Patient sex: M
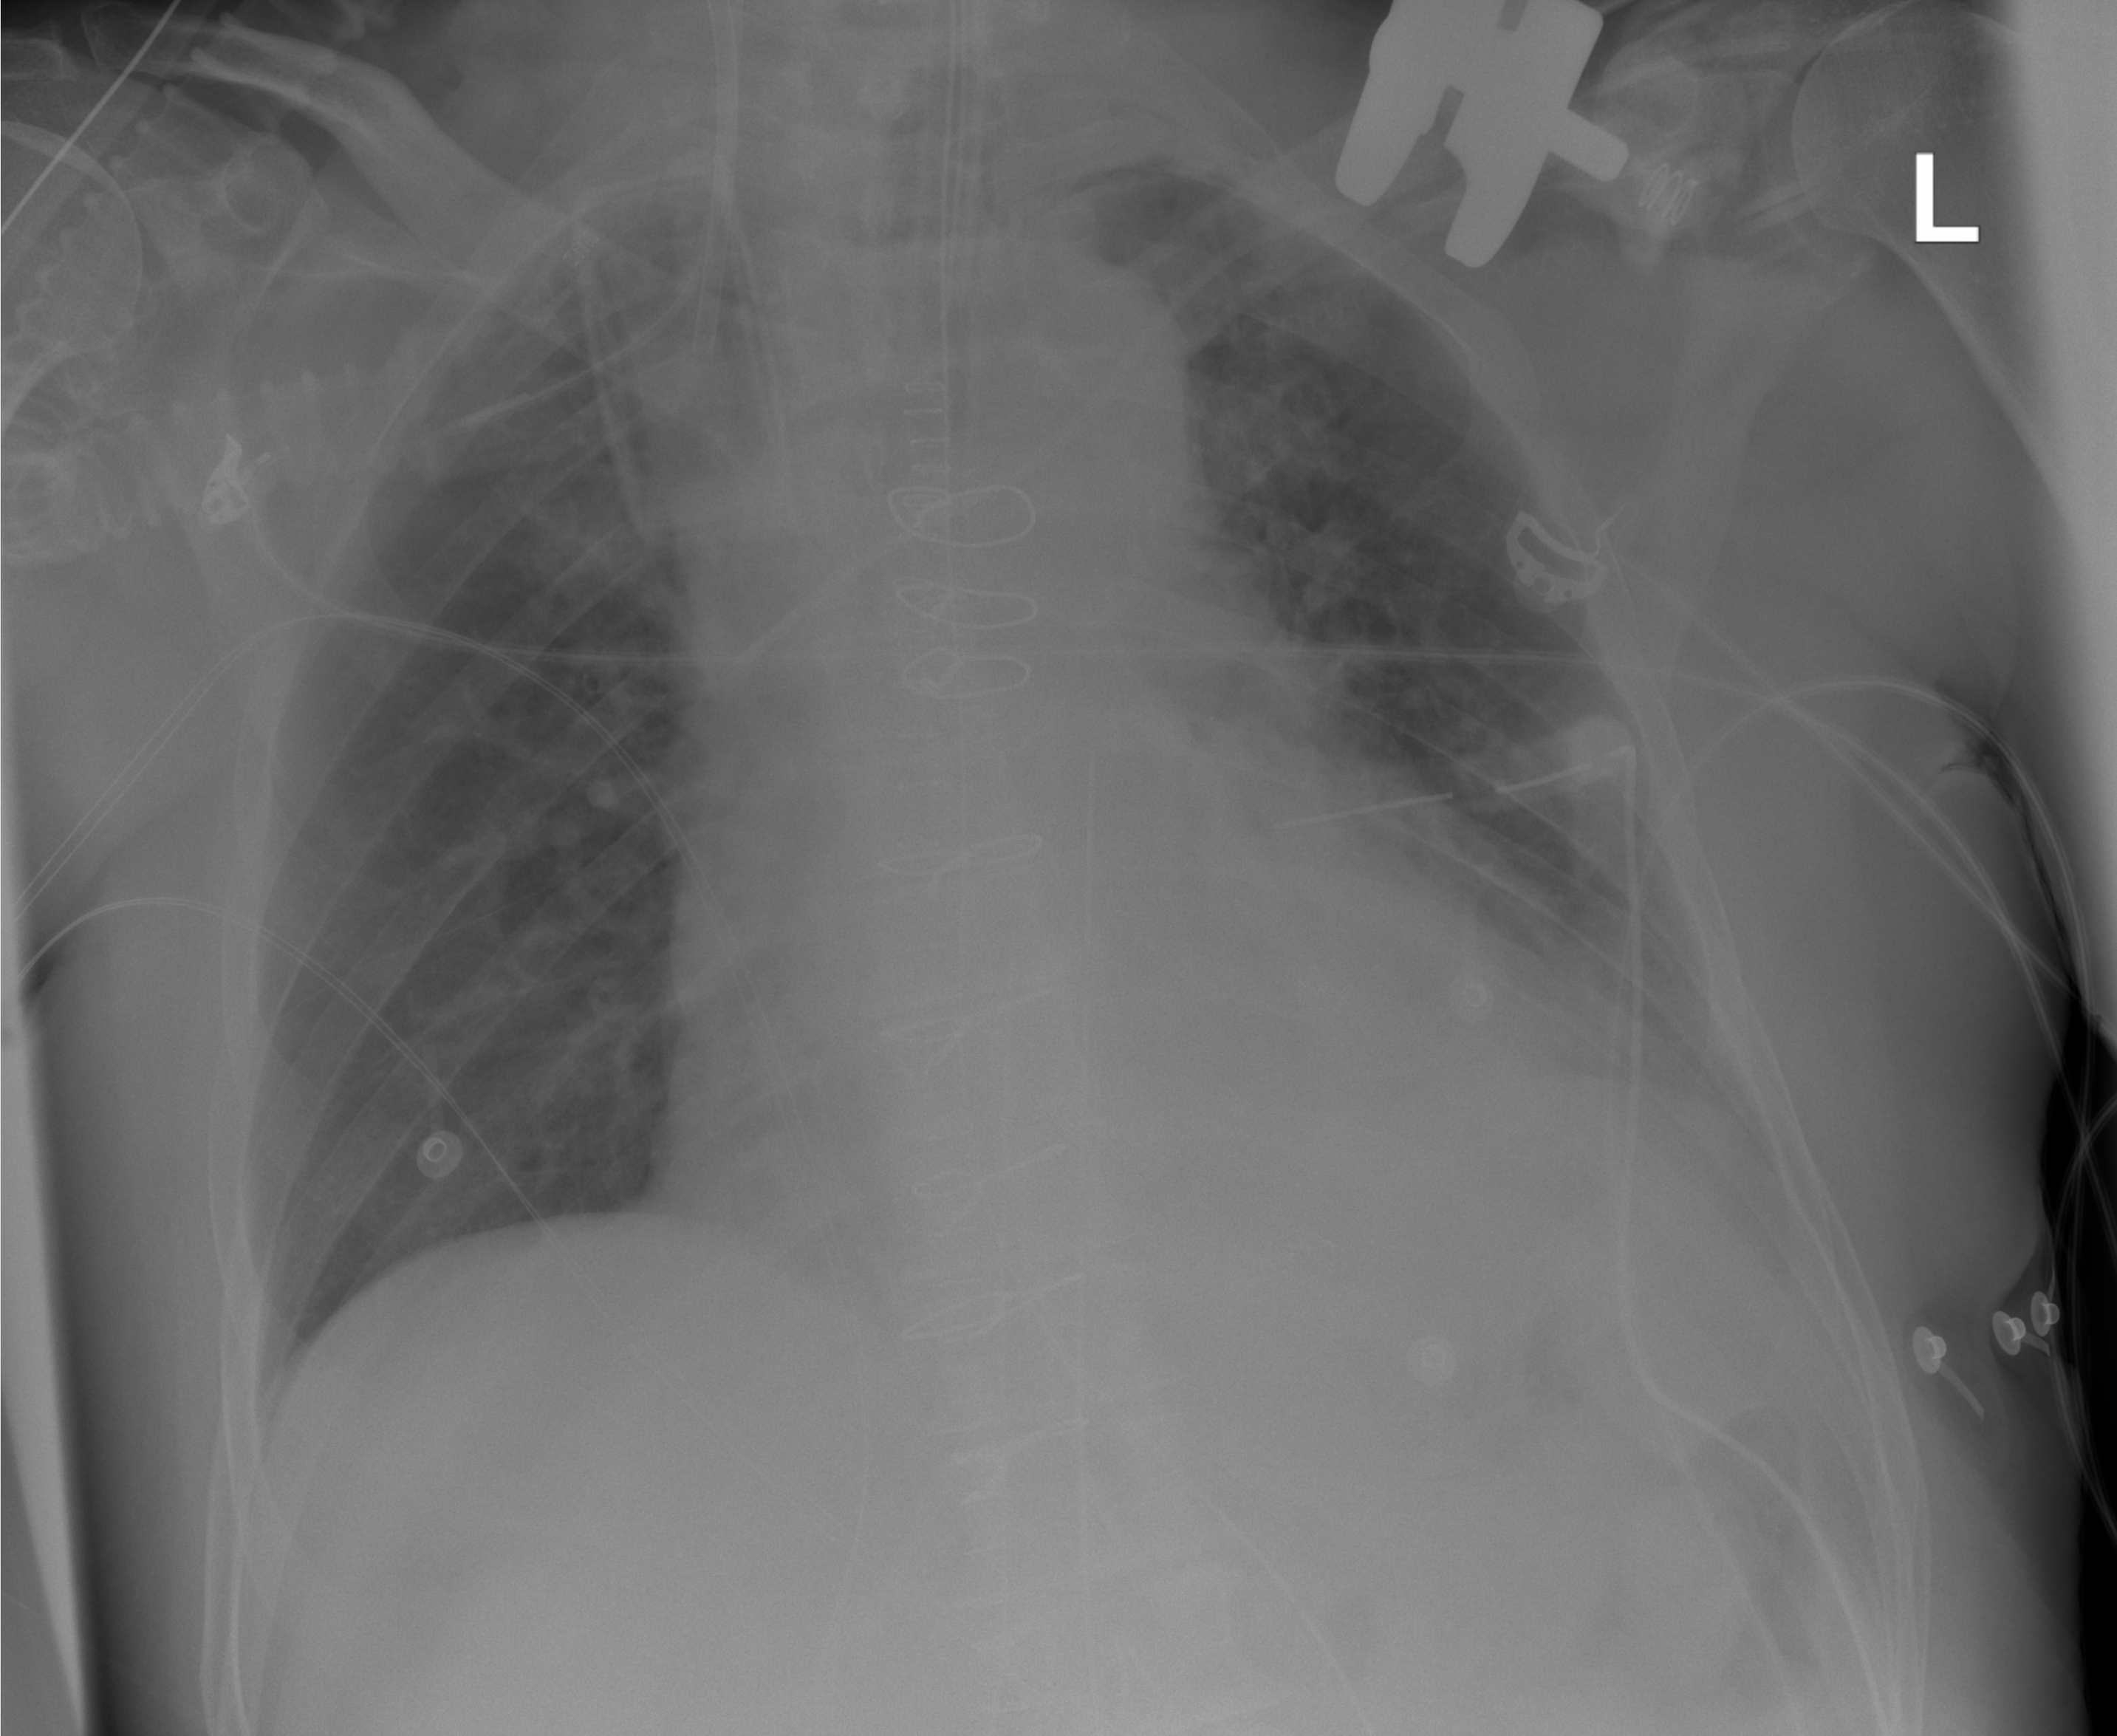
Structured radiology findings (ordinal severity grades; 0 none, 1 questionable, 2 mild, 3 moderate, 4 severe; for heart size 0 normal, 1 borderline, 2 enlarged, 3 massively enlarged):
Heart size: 2
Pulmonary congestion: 2
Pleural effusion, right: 0
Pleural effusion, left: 2
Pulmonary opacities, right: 1
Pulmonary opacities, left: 0
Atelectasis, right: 0
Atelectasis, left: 0